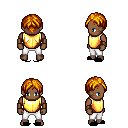
a pixel art fantasy rpg character, male body template, human, dark skin, gold chest armor, white pants, dark blonde parted hairstyle, leather bracers, black slippers, four views (front, back, left, right), 2x2 character sprite sheet, small pixel art, hard edges, no anti-aliasing